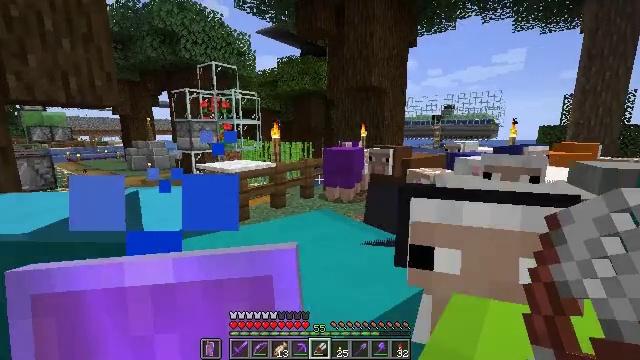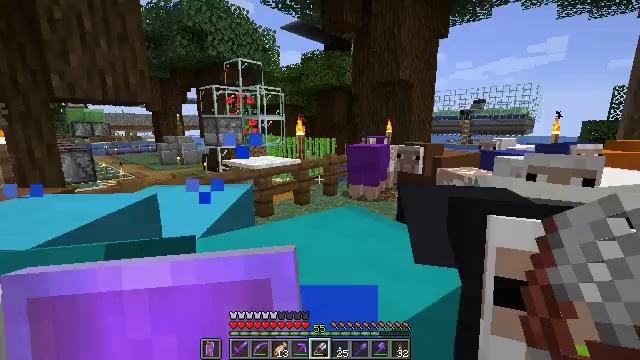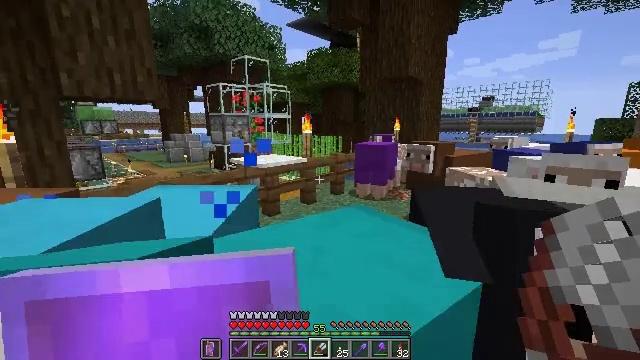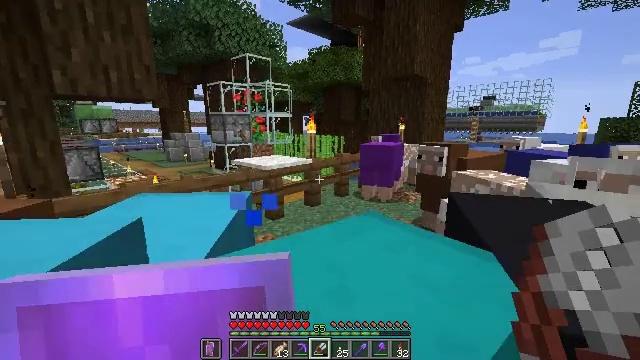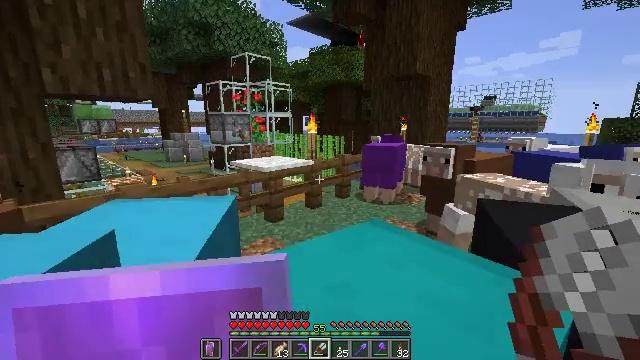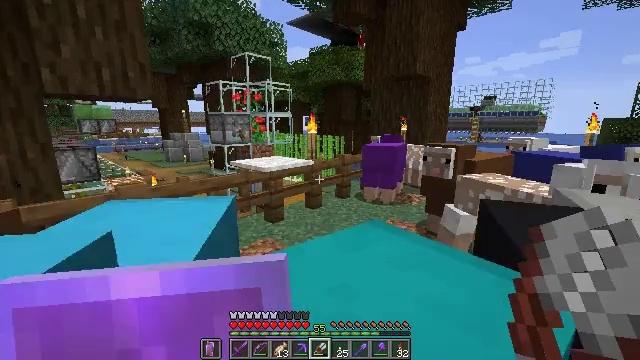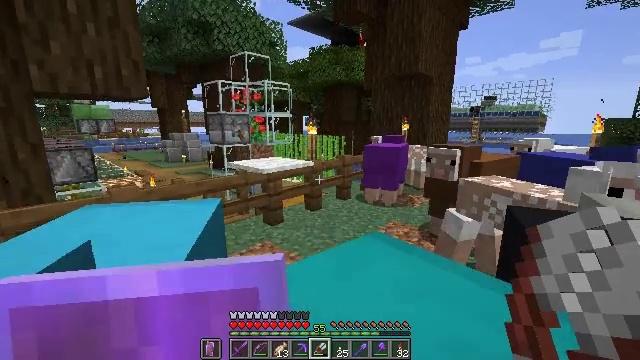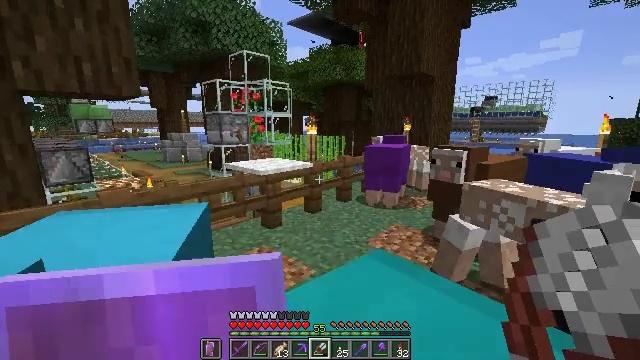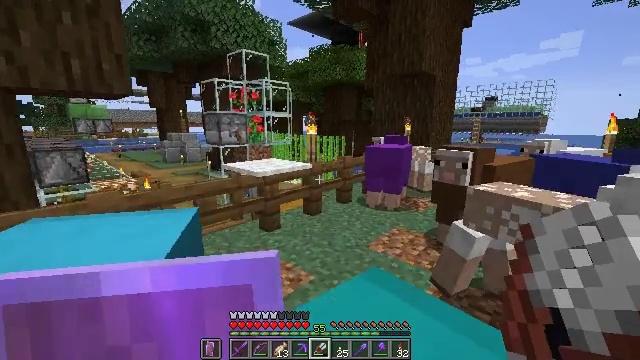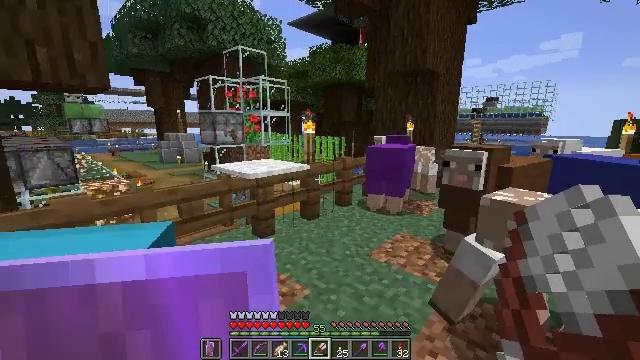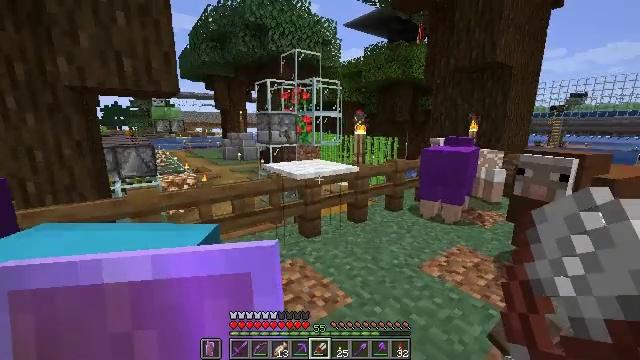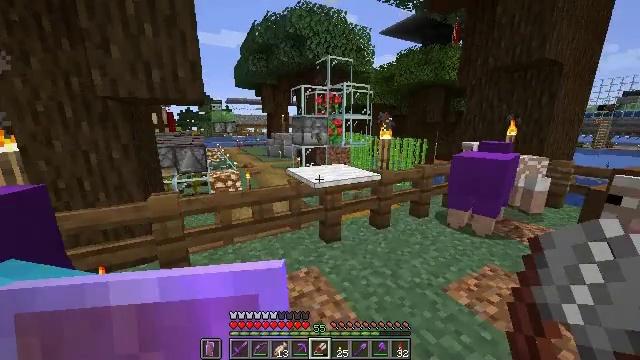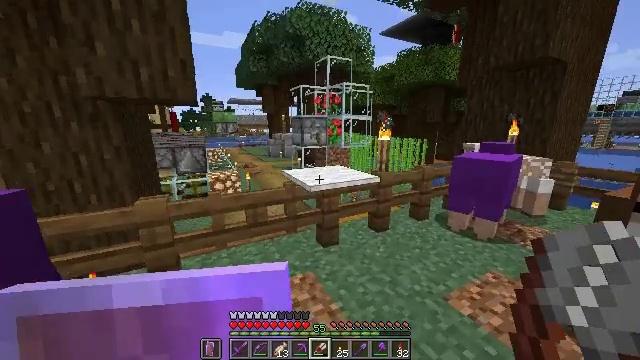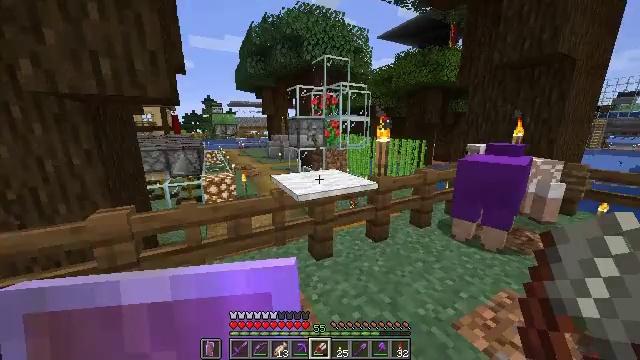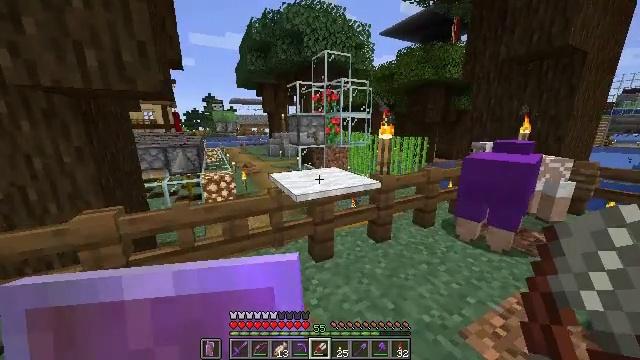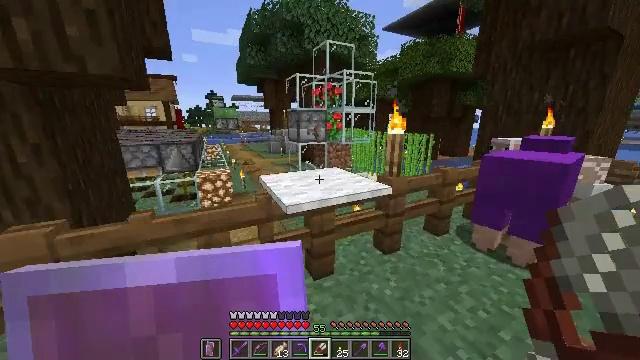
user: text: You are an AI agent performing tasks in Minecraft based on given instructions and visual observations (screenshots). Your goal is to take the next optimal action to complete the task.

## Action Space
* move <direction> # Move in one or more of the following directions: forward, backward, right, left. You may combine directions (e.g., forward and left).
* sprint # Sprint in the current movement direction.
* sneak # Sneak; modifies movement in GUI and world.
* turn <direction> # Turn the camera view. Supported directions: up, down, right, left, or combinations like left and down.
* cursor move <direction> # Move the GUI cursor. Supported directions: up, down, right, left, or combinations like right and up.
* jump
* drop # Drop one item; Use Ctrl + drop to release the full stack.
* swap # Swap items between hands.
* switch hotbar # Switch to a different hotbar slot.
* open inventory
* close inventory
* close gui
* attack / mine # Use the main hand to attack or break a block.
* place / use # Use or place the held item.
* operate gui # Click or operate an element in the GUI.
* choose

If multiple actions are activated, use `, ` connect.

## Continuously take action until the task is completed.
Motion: motion action
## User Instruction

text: craft item pink carpet
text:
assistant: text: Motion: move forward, turn left
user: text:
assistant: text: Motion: move forward, sprint, turn left
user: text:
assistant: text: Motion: move forward, sprint
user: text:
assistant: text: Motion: move forward, sprint
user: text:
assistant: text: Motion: move forward, sprint
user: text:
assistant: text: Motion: move forward, sprint
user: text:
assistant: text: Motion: move forward, sprint
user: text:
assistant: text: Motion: move forward, sprint
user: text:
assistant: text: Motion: move forward, sprint
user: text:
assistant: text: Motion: move forward, sprint, turn left
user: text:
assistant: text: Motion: move forward, sprint, turn left and down
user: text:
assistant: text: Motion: move forward, sprint
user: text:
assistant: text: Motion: move forward, sprint
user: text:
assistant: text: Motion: move forward, sprint
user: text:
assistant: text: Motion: move forward, sprint
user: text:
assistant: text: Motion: move forward, sprint
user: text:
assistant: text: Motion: move forward, sprint, turn down
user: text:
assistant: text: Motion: move forward, sprint
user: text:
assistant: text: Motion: move forward, sprint
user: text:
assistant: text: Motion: move forward, sprint, turn left and down, jump
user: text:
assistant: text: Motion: move forward, sprint, turn left and down, jump
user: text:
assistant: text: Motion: move forward, sprint, turn left and down, jump
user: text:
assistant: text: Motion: move forward, sprint, turn left and down
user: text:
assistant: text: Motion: move forward, turn left and down
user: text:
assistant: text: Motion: turn left
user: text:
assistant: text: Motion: turn left
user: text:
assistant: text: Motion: no_op
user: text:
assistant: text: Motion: no_op
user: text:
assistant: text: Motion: no_op
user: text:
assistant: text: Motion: no_op